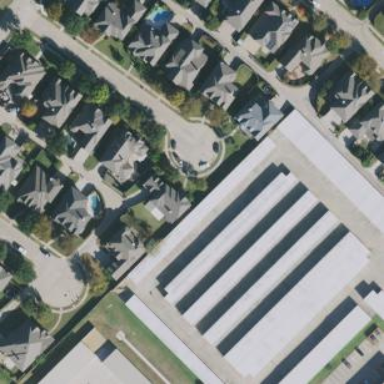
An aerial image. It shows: Warehouse building.